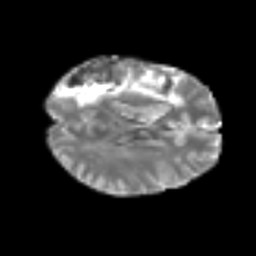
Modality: T2w
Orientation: axial
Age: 39
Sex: female
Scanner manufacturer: siemens
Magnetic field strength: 3 T
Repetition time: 6.1 s
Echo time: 0.101 s